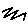
Label: zigzag